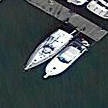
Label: Civil_yacht